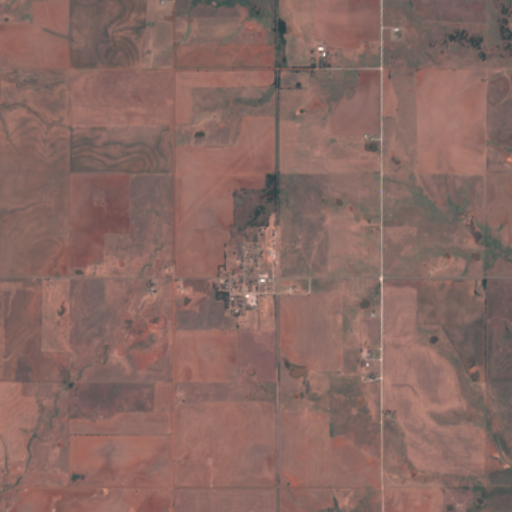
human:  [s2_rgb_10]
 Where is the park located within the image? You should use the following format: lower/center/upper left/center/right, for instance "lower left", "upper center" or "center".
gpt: The park is located in the center right of the image.
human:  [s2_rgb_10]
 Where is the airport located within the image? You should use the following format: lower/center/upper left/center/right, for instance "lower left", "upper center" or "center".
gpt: There is no airport in the image.